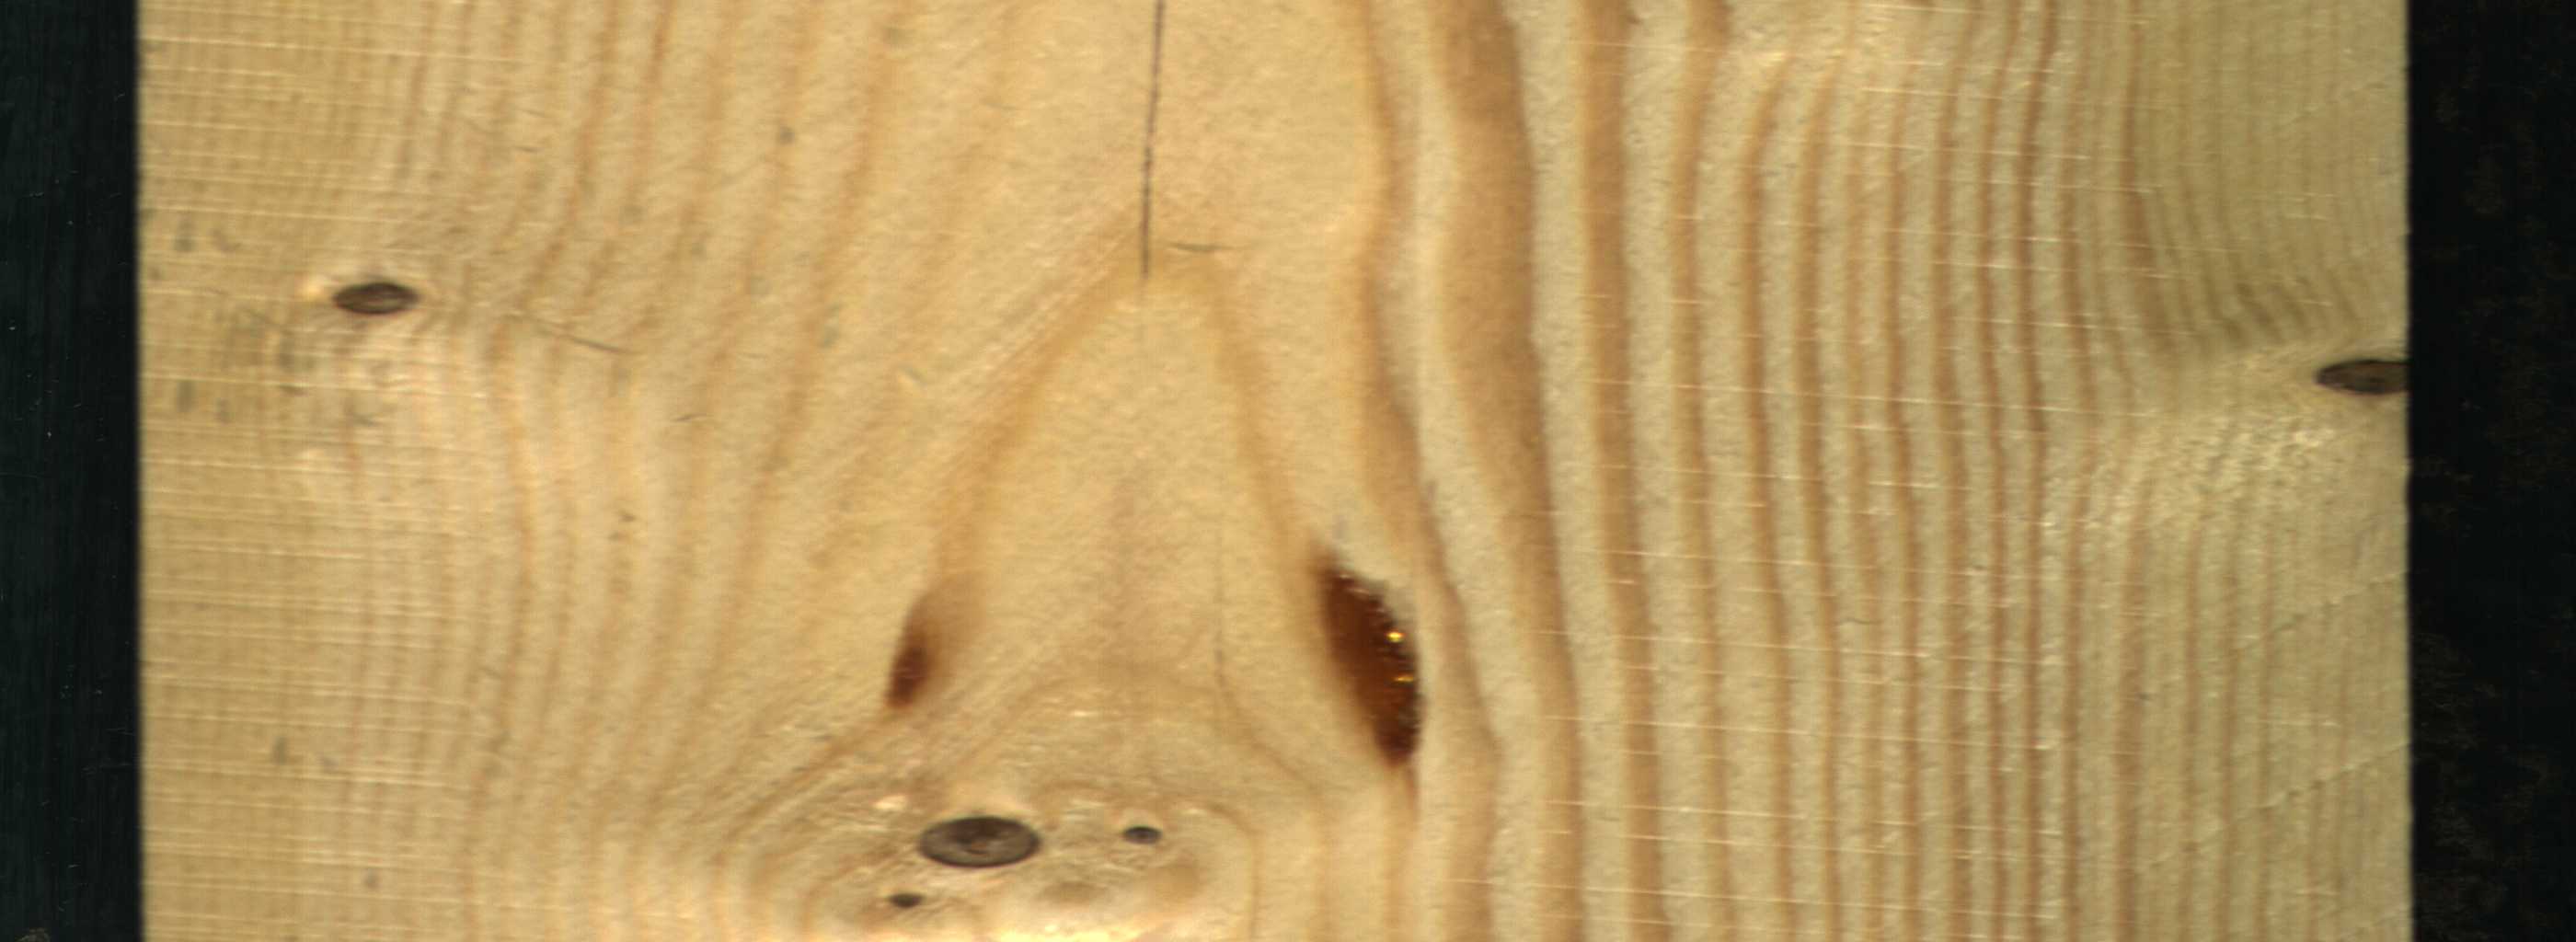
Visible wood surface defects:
resin
resin
Dead_Knot
Dead_Knot
Live_Knot
Live_Knot
Live_Knot